Question: I'm new to D3, and I've come across an issue I can't seem to solve.
I've built an animated line graph using <URL>, and I'm now trying to add to it. What I thought would be a cool idea, would be to label each line in the line graph, but label it at the end of the line.
<URL>:

As you can see its sub optimal at best. I'm positioning the text incorrectly, but whats not obvious, is how to position it the right way. Here's the code in question.
'''
name.transition()
.duration(duration)
.ease("linear")
.attr("transform", function(d) {
return "translate(" + (width - margin.left - margin.right) +", " + y(d[n-2]) + ")";
});
'''
It seems the "linear" easing is off, and it also seems to be using a different scale at times.
Is there a D3 expert (or novice) out there willing to teach me the correct way of doing this?
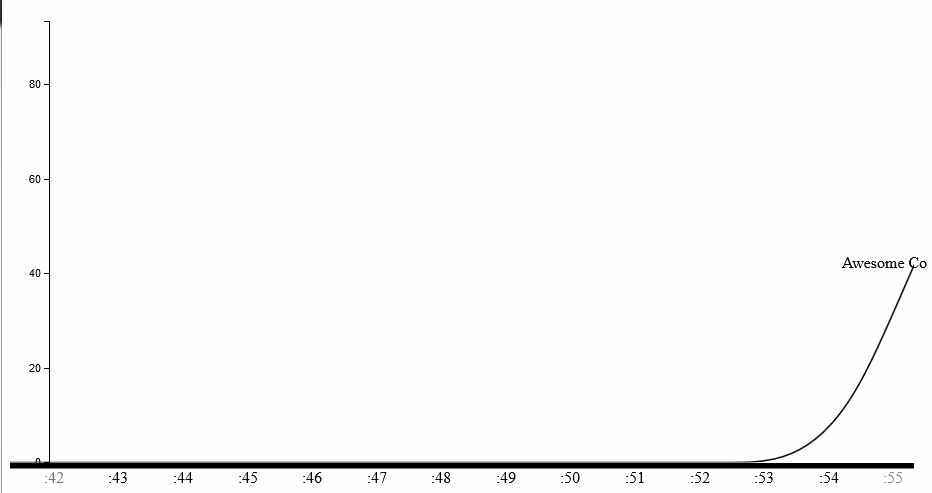
Answer: There seem to be two issues here:
1. .interpolate("basis") - you're using a linear interpolation for the title, but a B-spline interpolation for the path. Commenting out this line keeps the title pretty tight with your data line (though it de-smooths the line as well - probably a good thing for most data graphs).
2. "Jumps" when the axis scale changes. This is because the title is transitioning to the new position on the new scale, but its starting position is still set relative to the old scale, so it may start above or below the line it's tracking. I think you can fix this by adding a direct .attr setting before you start the transition, to fix the initial position of the title: name
.attr("transform", function(d) {
return "translate(" +
(width - margin.left - margin.right) +", " + y(d[n-2]) + ")"
})
.transition()
// etc
See <URL>